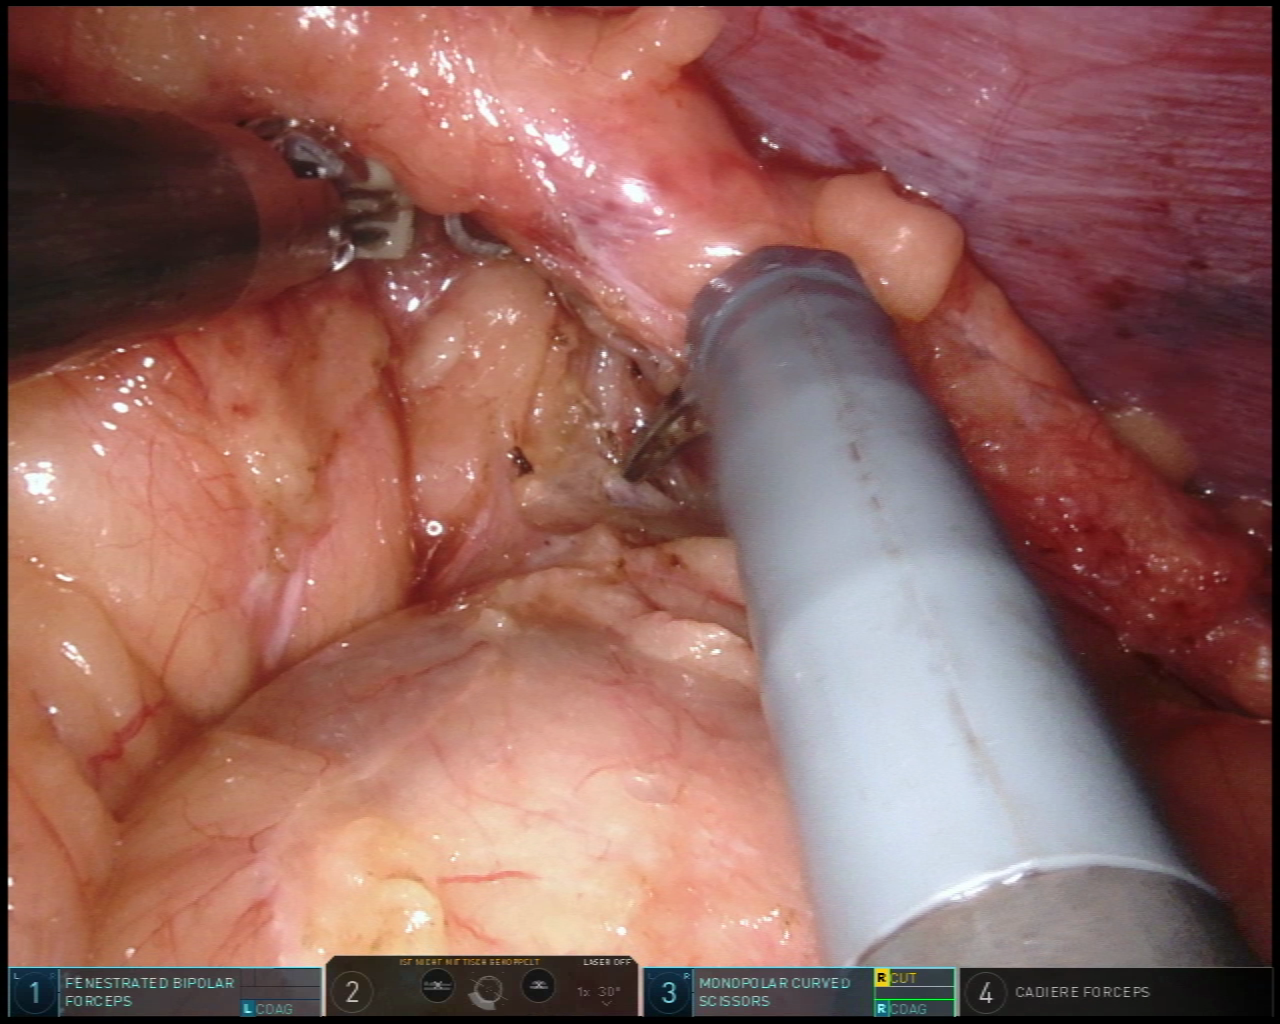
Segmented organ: abdominal_wall
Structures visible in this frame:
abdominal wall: yes
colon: no
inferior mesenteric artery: no
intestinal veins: no
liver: no
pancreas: no
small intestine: no
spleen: no
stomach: no
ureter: no
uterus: no
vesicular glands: no